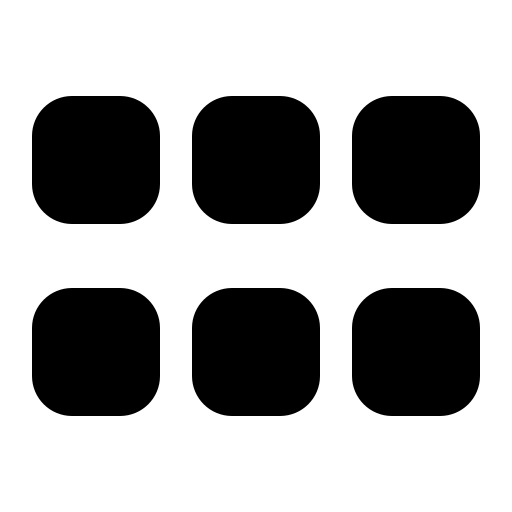
Tags: icon, FontAwesome, fa-icon, solid, grip